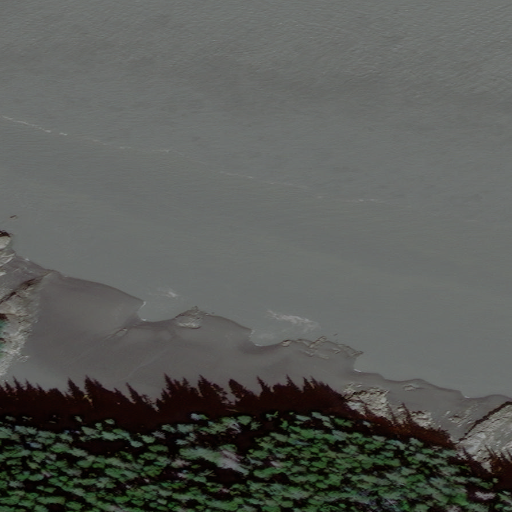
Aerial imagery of cape in Alaska named Snipers Point containing only unknown